Aerial crown-view tile of a tropical tree (Barro Colorado Island, Panama), acquired 20250414:
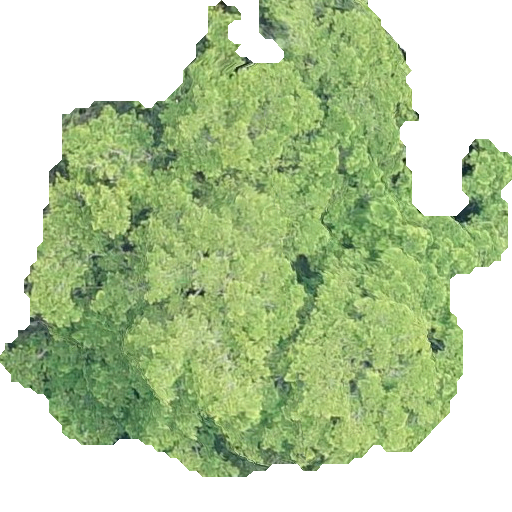
Species: Terminalia amazonia
GBIF accepted scientific name: Terminalia amazonica
Crown area: 242.383 m²